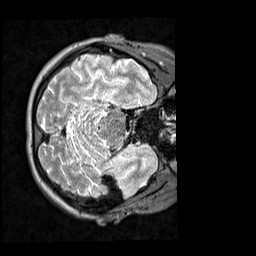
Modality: T2w
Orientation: axial
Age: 29
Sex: female
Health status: healthy
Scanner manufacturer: siemens
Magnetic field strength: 3 T
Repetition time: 3.2 s
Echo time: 0.568 s